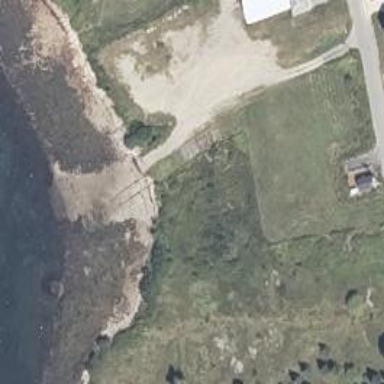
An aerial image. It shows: Slipway on leisure land.